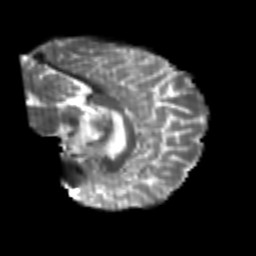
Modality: T2w
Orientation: sagittal
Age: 24
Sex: male
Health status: healthy
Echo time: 0.074 s